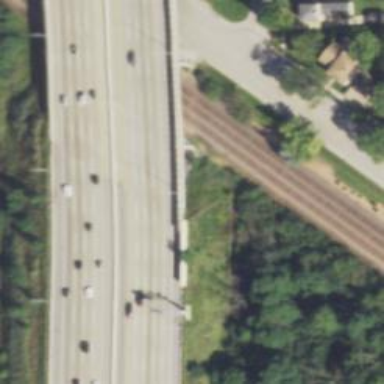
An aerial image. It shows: Motorway.